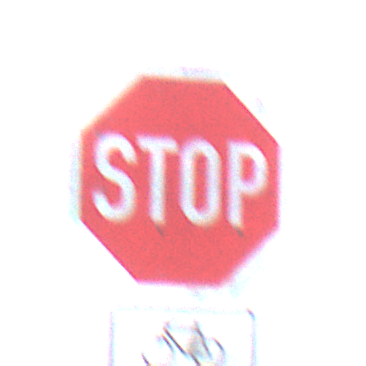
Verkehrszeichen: Stop
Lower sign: RichtungsangabeDurchPfeile9
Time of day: MorningAfternoon
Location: Outdoor (RoadRail)
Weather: Overcast
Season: NotSpecified
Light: Natural